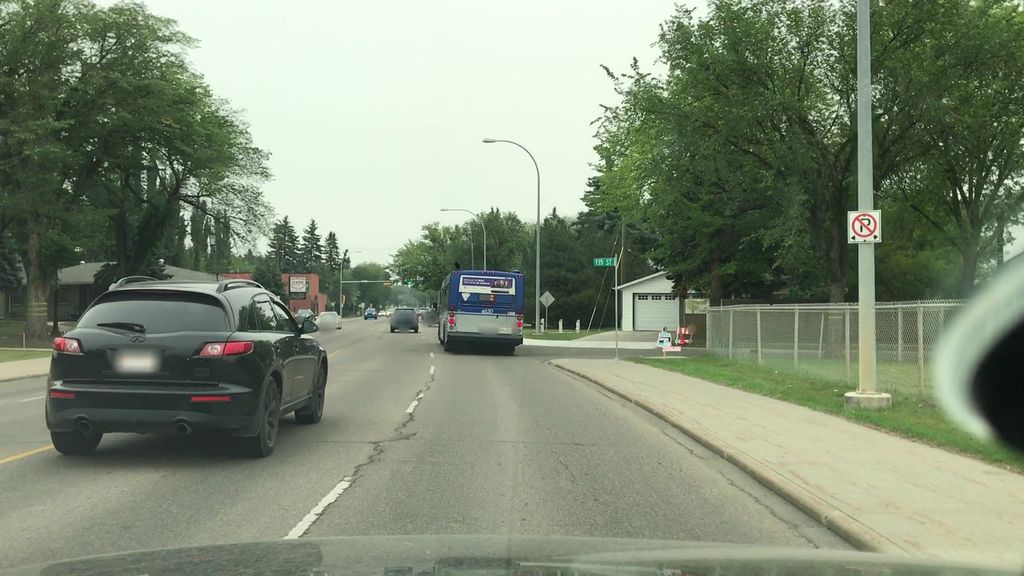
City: edmonton